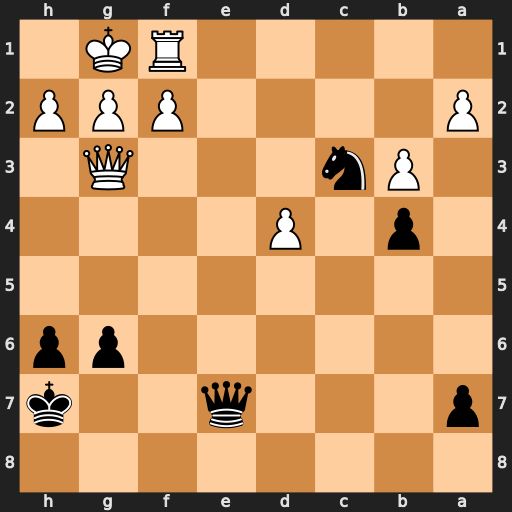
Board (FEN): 8/p3q2k/6pp/8/1p1P4/1Pn3Q1/P4PPP/5RK1
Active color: b
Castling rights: -
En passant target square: -
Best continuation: Ne2+ Kh1 Nxg3+